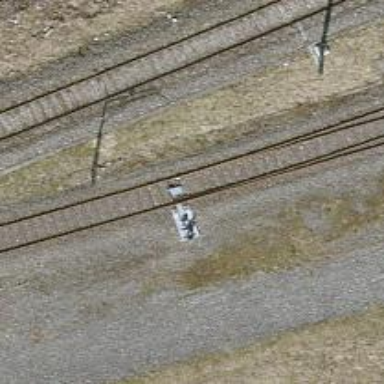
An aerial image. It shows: Railway switch.